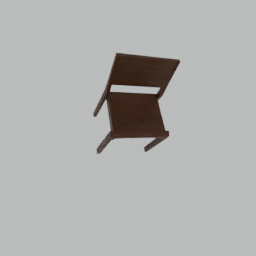
Label: furniture